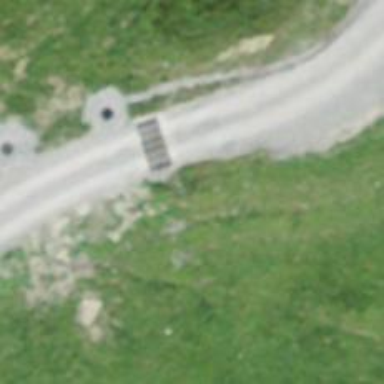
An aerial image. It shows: Cattle grid barrier.